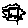
Label: tree